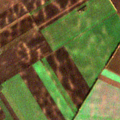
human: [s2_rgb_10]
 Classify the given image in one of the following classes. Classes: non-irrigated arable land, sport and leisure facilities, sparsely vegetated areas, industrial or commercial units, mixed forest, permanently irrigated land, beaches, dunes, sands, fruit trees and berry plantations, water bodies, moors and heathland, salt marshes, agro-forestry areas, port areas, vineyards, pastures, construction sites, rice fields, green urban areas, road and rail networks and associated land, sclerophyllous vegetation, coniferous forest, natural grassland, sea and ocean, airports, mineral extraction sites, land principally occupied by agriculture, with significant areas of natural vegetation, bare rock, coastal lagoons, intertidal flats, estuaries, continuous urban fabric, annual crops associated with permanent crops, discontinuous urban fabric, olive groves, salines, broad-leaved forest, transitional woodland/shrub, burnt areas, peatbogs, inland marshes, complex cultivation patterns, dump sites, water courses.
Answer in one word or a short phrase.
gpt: non-irrigated arable land